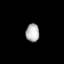
Tissue: lung
Cell type: Endothelial cells
Senescence score: 0.5645
Nuclear area (px): 238
Mean DAPI intensity: 179.067